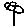
Label: flower